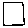
Label: square